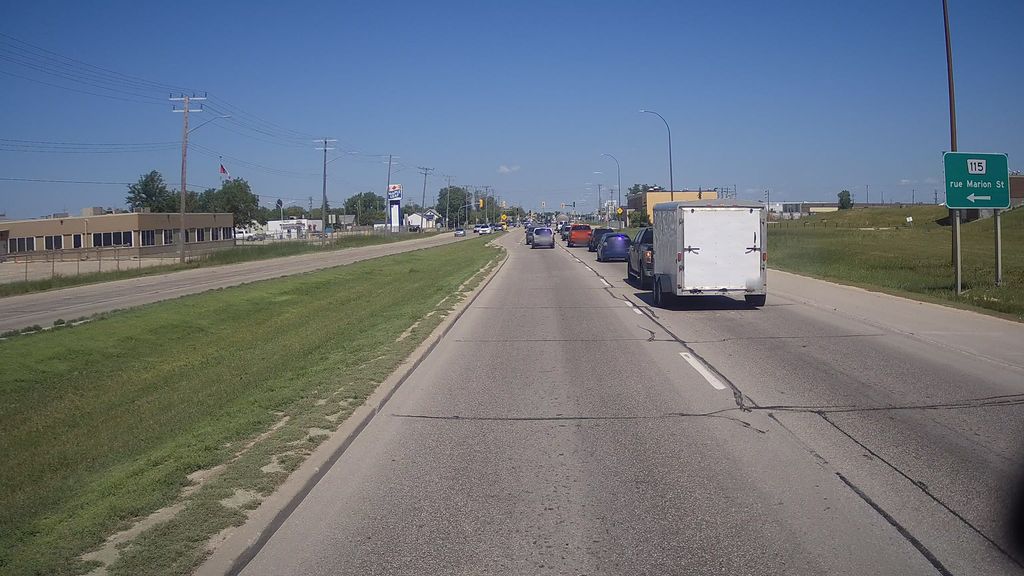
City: winnipeg